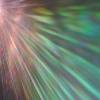
Label: sunburn